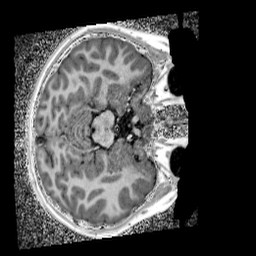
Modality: UNIT1_denoised
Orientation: axial
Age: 10
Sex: male
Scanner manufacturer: siemens
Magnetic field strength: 3 T
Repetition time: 4 s
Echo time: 0.00299 s